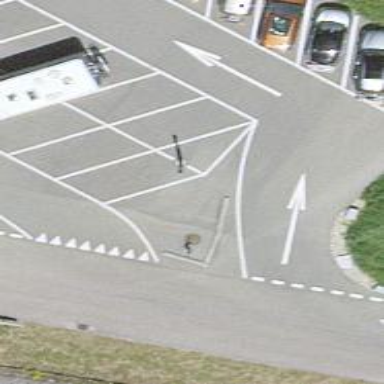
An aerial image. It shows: Bollard barrier.